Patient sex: M
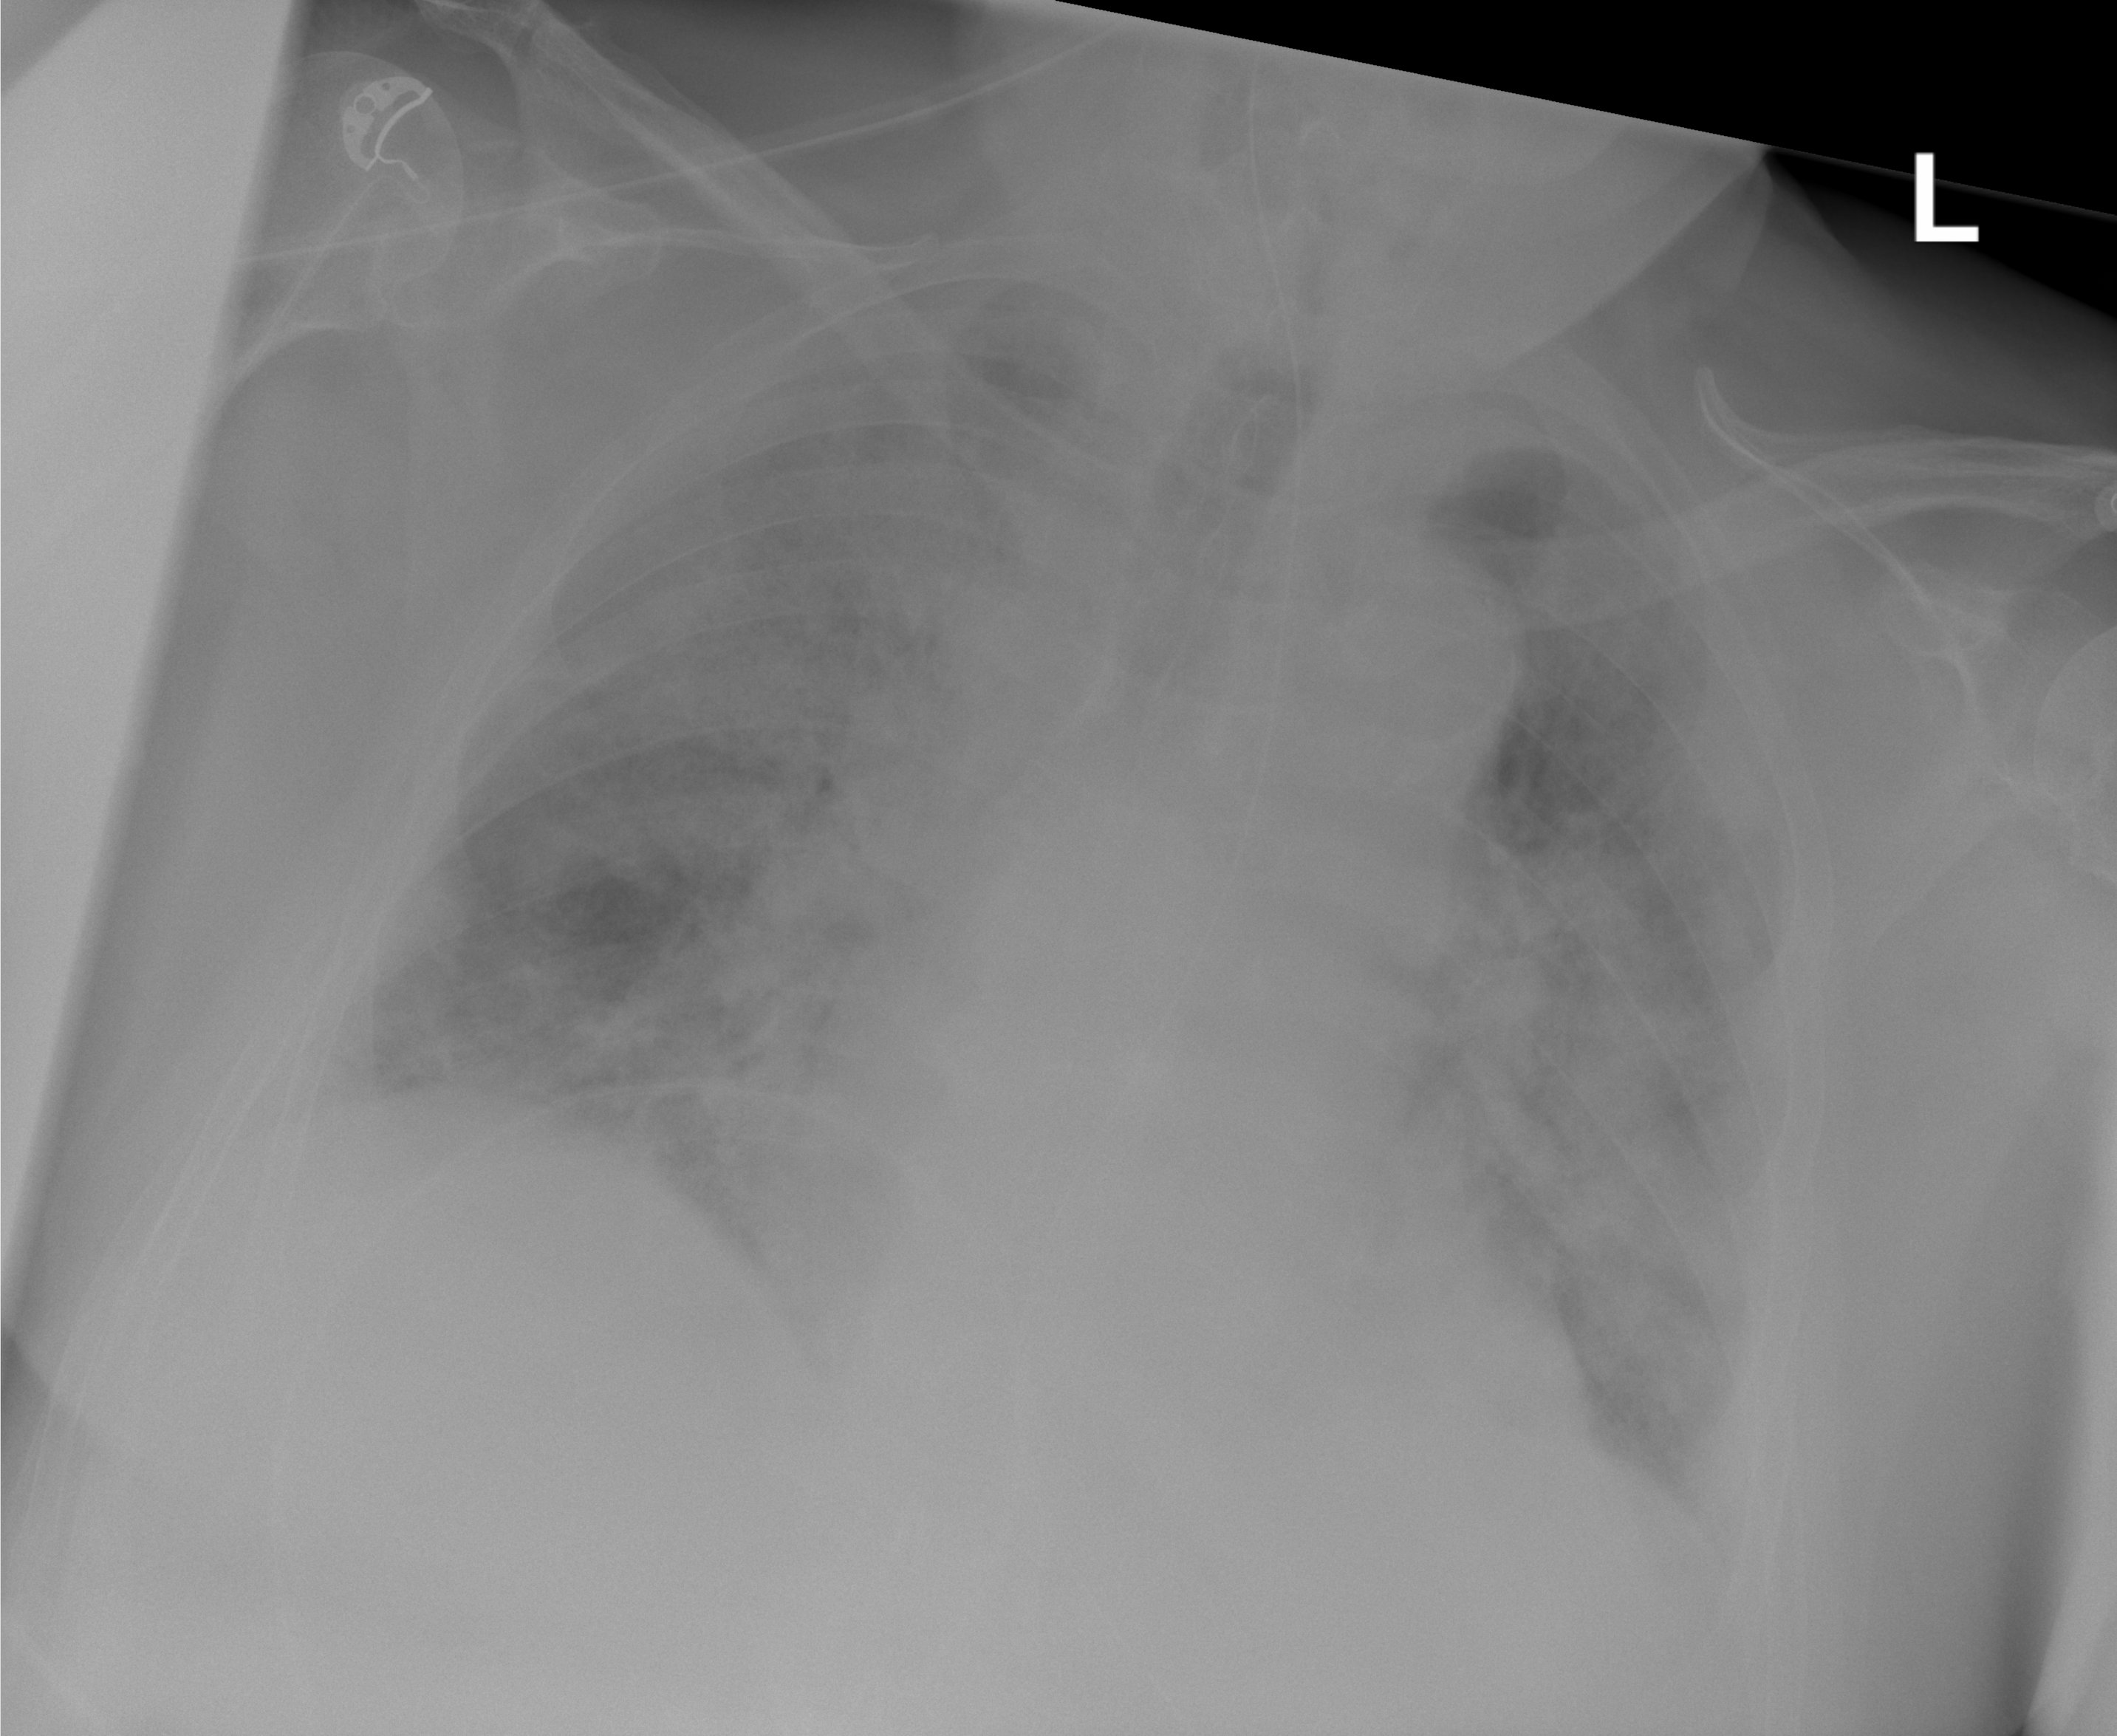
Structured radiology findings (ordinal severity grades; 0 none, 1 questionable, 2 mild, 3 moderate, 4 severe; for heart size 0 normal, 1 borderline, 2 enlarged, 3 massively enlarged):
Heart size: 2
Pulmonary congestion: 3
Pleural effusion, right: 2
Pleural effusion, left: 2
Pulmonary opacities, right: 3
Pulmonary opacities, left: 3
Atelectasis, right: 2
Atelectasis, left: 2